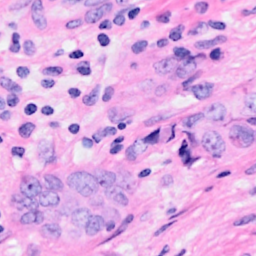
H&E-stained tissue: Breast